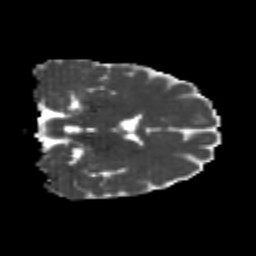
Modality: MD
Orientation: coronal
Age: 23
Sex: female
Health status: healthy
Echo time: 0.074 s